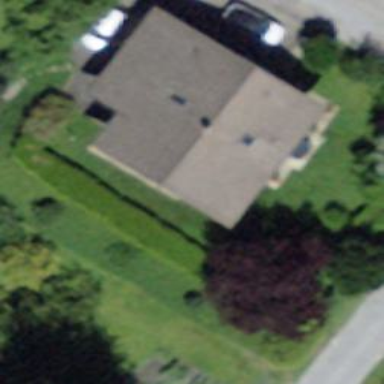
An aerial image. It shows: Simple house.